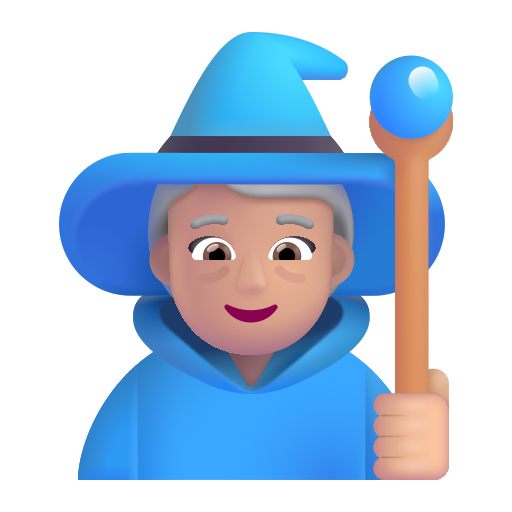
woman mage color  light